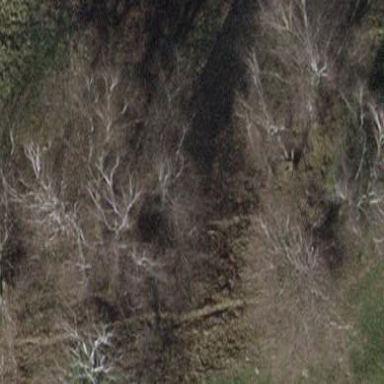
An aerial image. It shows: Forest with mixed types of leaves.